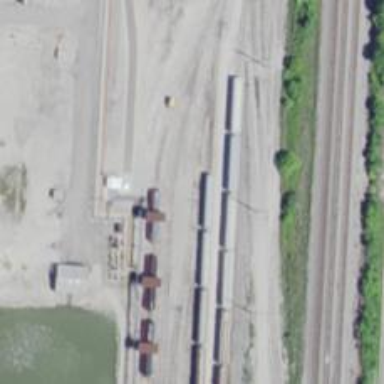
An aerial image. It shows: Railway yard.